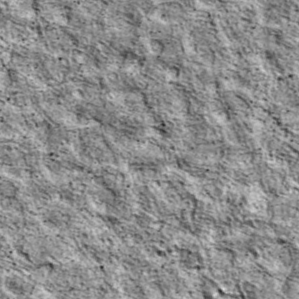
Label: non_frost